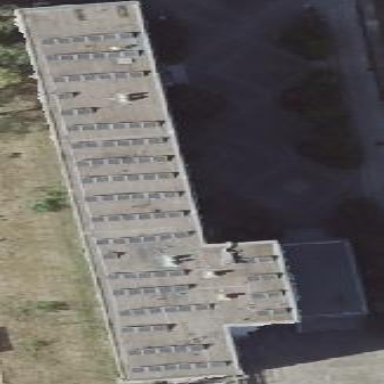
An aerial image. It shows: School building.